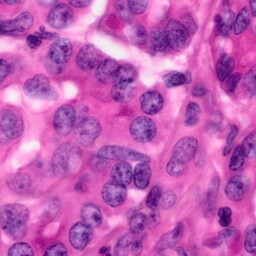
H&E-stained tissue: Pancreatic